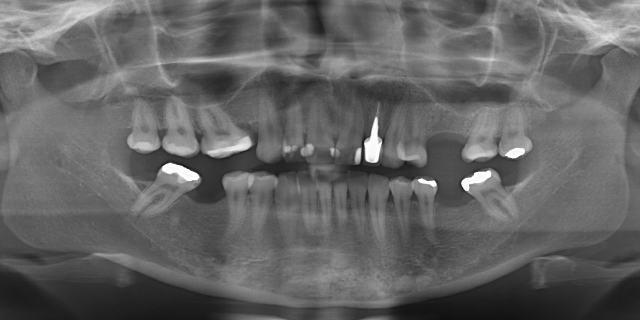
adult